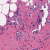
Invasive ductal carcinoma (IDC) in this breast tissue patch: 0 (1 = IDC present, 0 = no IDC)